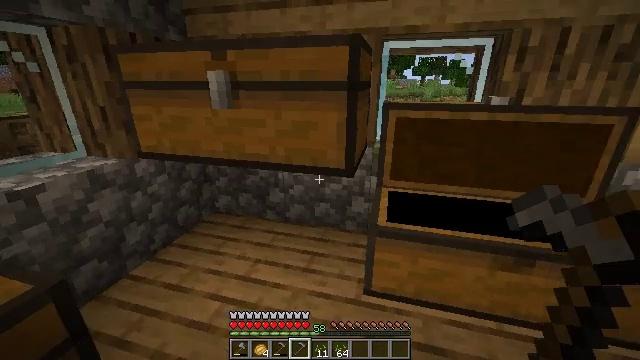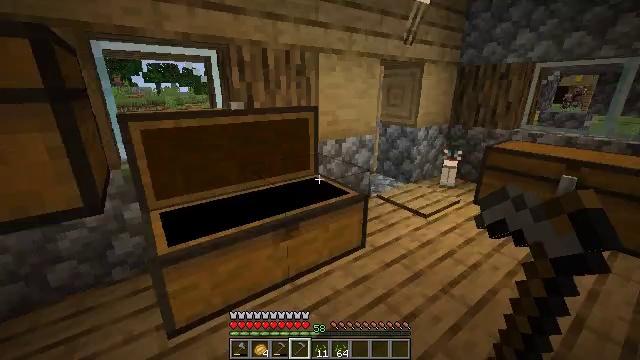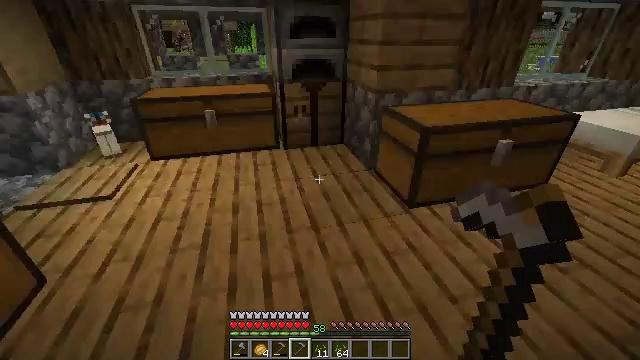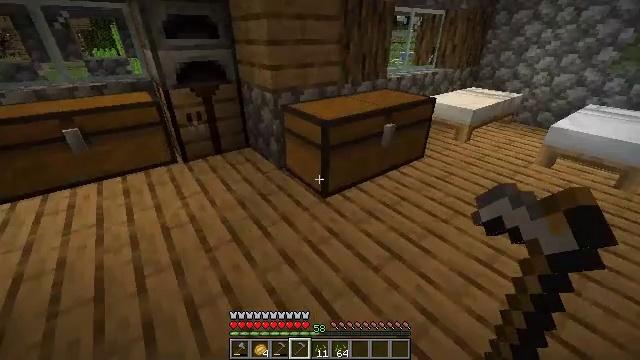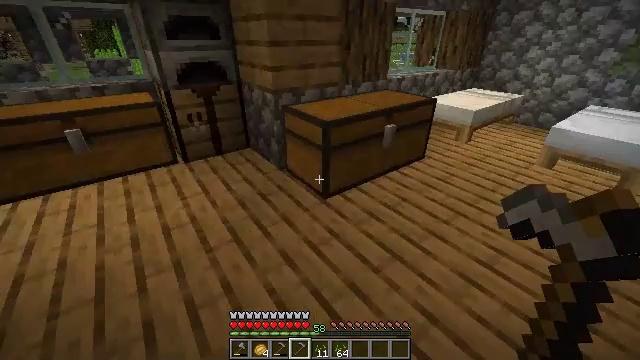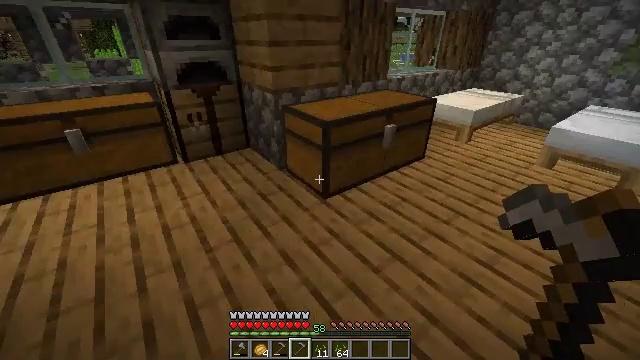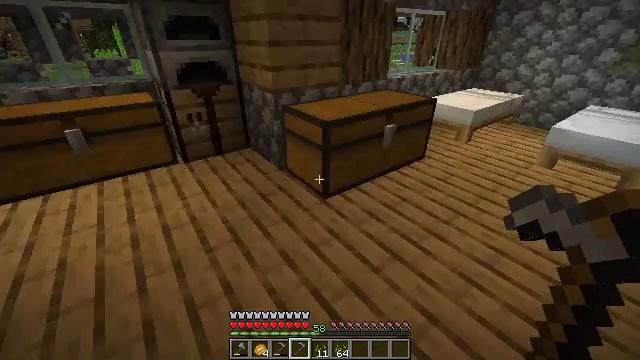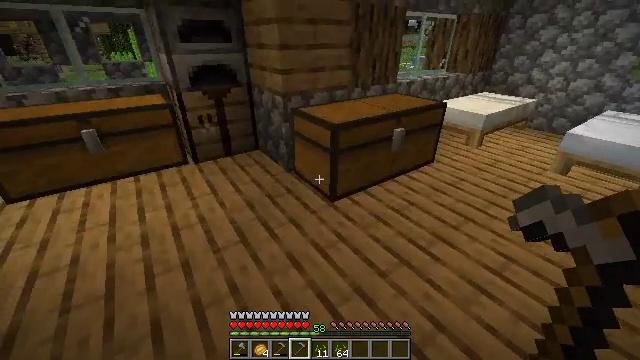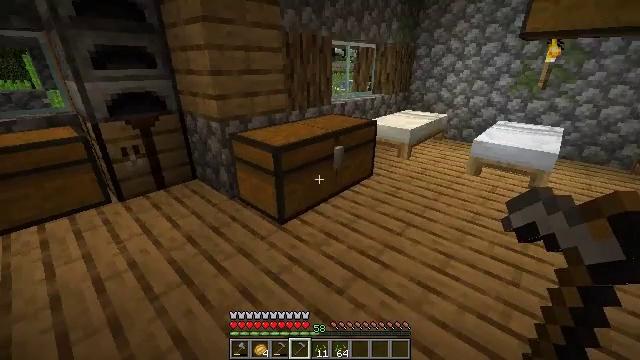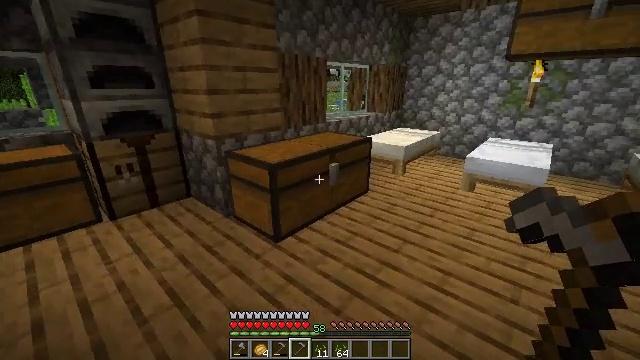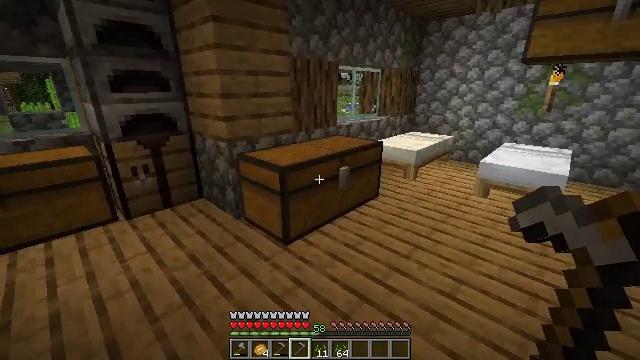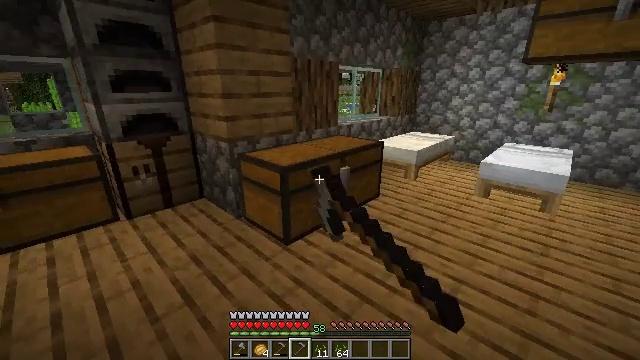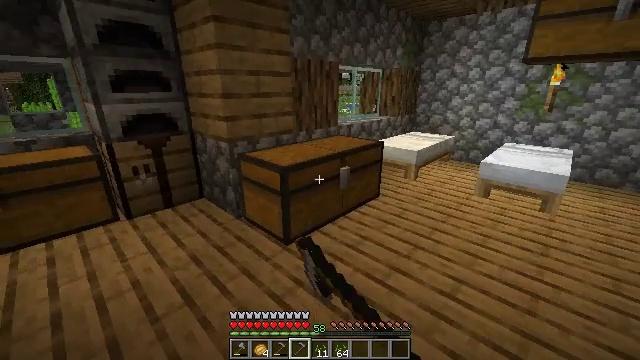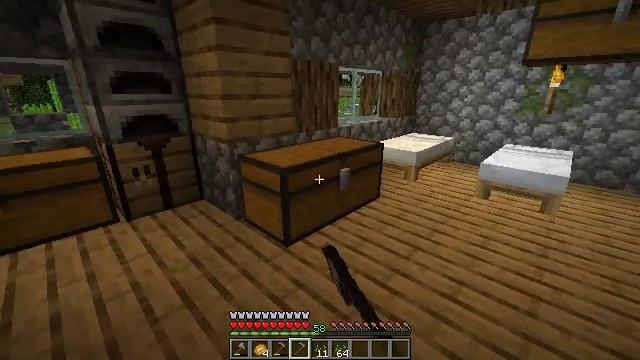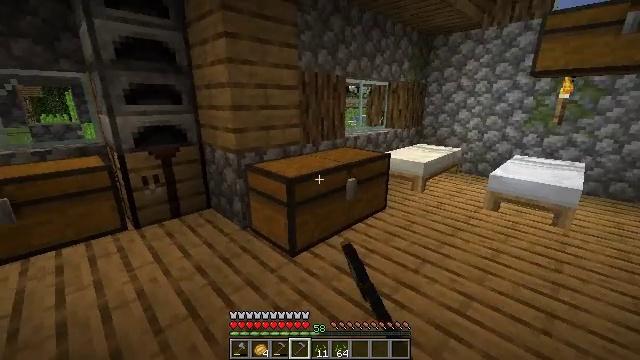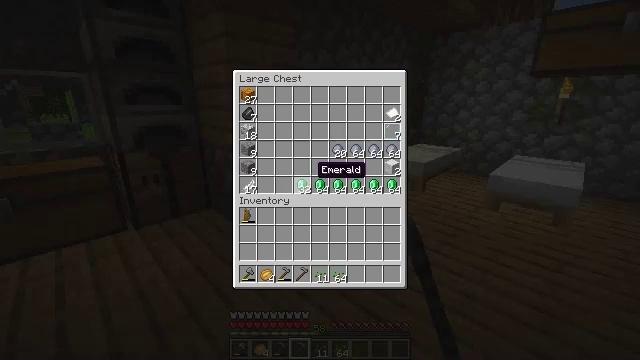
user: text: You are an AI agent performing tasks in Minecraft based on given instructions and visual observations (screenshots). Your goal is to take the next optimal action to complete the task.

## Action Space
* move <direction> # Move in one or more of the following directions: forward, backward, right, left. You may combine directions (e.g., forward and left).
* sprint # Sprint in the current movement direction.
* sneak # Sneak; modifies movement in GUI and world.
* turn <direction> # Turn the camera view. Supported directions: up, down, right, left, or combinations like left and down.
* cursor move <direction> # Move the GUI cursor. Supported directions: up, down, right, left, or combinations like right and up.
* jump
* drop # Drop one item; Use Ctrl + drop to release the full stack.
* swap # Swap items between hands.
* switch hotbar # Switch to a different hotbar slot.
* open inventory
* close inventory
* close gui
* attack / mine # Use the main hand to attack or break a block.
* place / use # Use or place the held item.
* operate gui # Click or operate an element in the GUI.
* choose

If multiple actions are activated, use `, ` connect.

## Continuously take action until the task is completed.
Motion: motion action
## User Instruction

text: Produce pumpkin seeds by crafting a pumpkin.
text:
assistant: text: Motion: turn right and up
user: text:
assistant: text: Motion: turn right and down
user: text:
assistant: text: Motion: turn right
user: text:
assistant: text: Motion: no_op
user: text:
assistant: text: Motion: no_op
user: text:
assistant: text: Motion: no_op
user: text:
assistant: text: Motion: turn left
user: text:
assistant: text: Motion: turn right and up
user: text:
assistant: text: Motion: turn right and up
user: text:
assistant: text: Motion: turn left, use / place
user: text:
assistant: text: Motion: use / place
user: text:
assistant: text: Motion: use / place
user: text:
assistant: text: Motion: no_op
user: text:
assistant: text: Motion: turn left and up
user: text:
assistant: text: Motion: cursor move left
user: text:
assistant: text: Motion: no_op
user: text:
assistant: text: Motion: no_op
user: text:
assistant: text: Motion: no_op
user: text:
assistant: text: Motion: cursor move right and up
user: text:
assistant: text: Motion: cursor move right and up
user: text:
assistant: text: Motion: no_op
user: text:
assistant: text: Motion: no_op
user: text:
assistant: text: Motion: no_op
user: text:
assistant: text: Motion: cursor move left
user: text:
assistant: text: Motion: cursor move left and up
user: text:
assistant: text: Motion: cursor move left
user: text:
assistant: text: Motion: no_op
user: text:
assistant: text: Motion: no_op
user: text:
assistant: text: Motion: no_op
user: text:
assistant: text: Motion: cursor move left